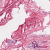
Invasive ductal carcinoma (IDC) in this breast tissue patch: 0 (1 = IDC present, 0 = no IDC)